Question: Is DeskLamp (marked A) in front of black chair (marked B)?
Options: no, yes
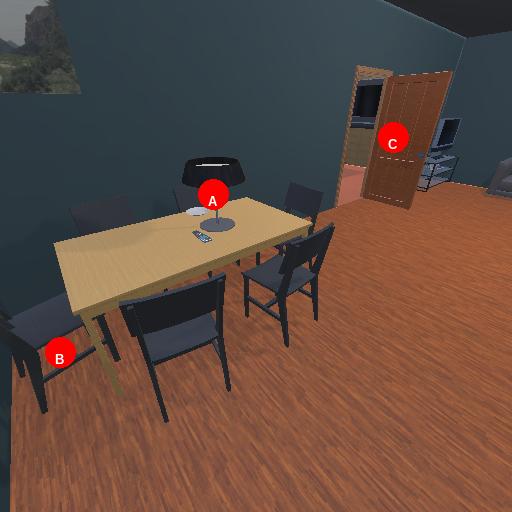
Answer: no